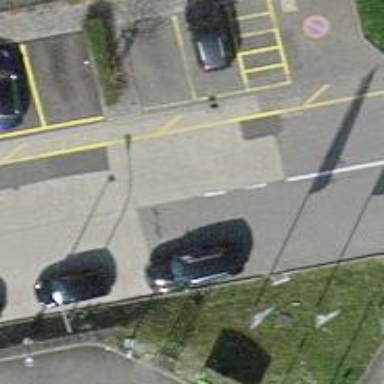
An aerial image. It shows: Unclassified road with asphalt surface and sidewalk.